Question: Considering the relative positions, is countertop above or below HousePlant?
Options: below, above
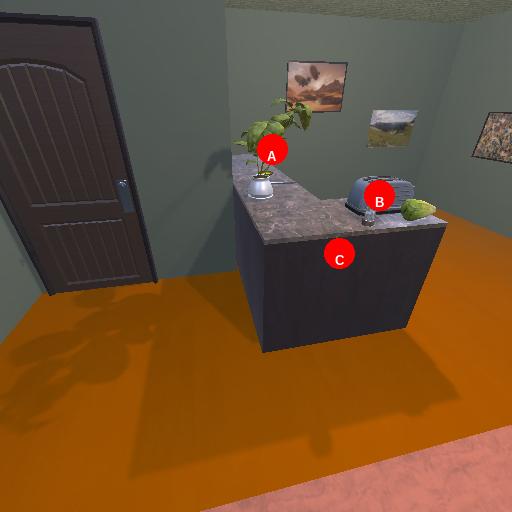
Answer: below